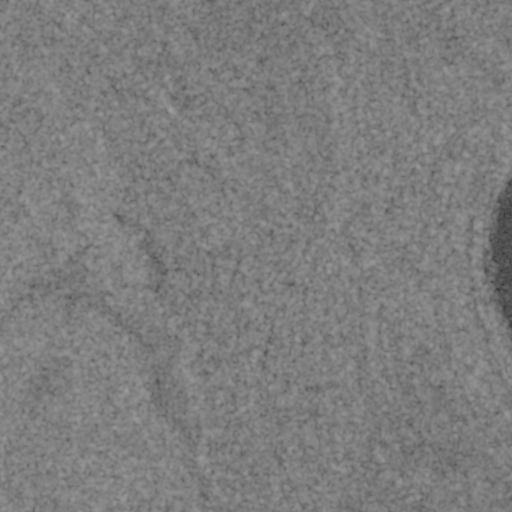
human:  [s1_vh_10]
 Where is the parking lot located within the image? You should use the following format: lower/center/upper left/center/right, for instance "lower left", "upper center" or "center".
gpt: The parking lot is located in the center right of the image.
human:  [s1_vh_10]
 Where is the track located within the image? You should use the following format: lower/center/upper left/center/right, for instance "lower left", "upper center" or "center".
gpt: There is no track in the image.

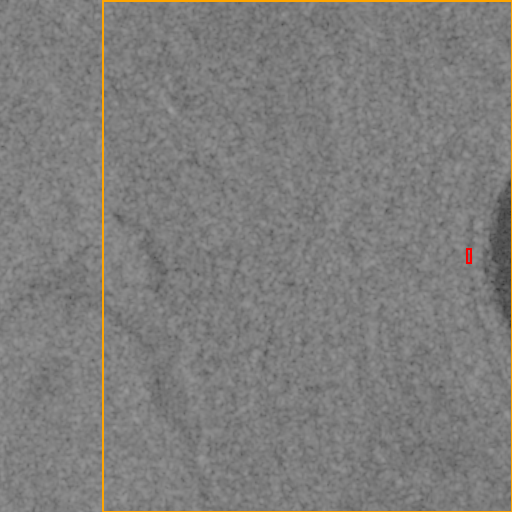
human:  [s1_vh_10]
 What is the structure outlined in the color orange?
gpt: The structure outlined in orange is a park.
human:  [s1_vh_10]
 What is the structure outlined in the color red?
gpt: The structure outlined in red is a parking lot.
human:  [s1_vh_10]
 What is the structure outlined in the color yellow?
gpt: There is no yellow outline.